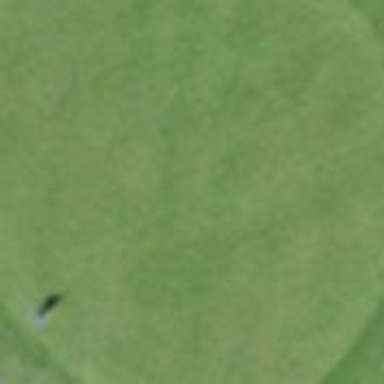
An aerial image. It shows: Green golf area with grass land use.